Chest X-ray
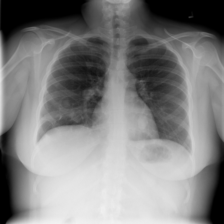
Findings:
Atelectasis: negative
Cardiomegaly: negative
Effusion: negative
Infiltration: negative
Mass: negative
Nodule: negative
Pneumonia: negative
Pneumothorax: negative
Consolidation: negative
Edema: negative
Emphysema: negative
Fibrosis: negative
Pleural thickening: negative
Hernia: negative